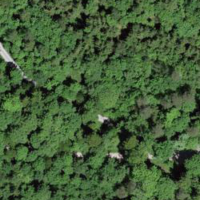
EUNIS habitat code: 41
Species observed at this site:
Ficaria verna